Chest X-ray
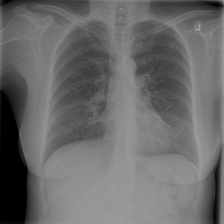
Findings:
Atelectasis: negative
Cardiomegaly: negative
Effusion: negative
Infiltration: negative
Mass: negative
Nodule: negative
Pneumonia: negative
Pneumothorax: negative
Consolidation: negative
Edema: negative
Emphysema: negative
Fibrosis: negative
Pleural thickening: negative
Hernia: negative